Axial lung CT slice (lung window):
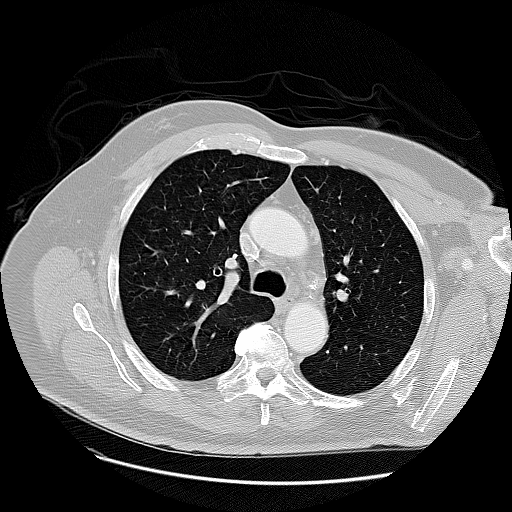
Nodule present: no